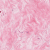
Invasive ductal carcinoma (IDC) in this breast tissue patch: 0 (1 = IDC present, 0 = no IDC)